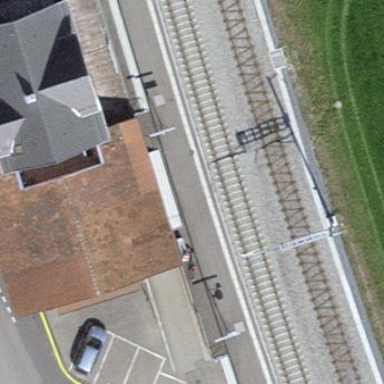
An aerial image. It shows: Transportation building.